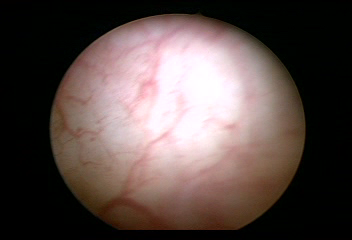
Modality: WLC
Class: Normal mucosa
Bladder cancer association: No